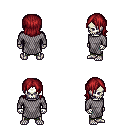
a pixel art fantasy rpg character, male body template, skeleton, chain mail, teal pants, brunette long bangs hairstyle, four views (front, back, left, right), 2x2 character sprite sheet, small pixel art, hard edges, no anti-aliasing